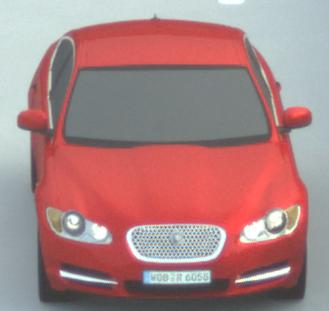
Make: Jaguar
Model: XF 3.0 V6
Detailed model: XF (X250) Limousine
Model produced from: 2010/02
Model produced until: 2010/10
Doors: 4
Color: red
Road condition: dry road
Daytime: morning or afternoon
Contrast: low contrast